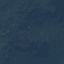
Land use / land cover class: Forest